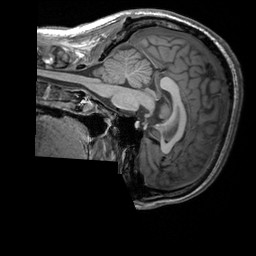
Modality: T1w
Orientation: sagittal
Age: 27
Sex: male
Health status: healthy
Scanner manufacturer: siemens
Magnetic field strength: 3 T
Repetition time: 2.3 s
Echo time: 0.00303 s